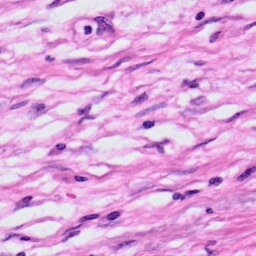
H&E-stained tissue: Skin